Question: I cannot find a way to autofit row height using the EPPlus Excel library. When I used Excel Interop, I could do 'sheet.Rows.AutoFit()'. I'm looking around the interface using ILSpy, but so far I didn't find anything useful. Is there some workaround, or am I missing something?
: Row 4 is giving me problems:

I tried doing sheet.Row(4).CustomHeight = false, but it didn't work...
I also tried setting the property before and after loading the cell content, and it's still the same. It does adjust the row height to a different value, but it's not a good one. Maybe EPPlus has issues with measuring string height? I know I did have lots of problems with that when I messed with some legacy GDI+ code in which I needed to measure strings...
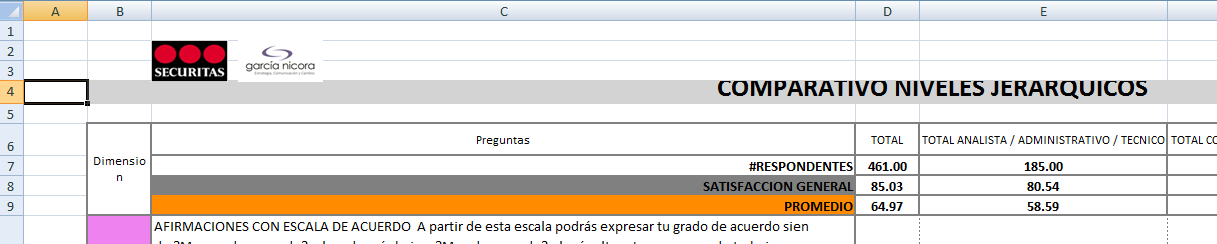
Answer: Actually, if you look at the property 'CustomHeight' for the row object you will see that it is set to false by default. Which means that Excel will (should) automatically set the height of the row when opened. If you wanted to stop that you would either set it to 'false' or set the row height manually which will automatically set it to 'false'.
The only wrinkle is that you if you rely on the autofit for the row then you cannot know what that height is going to be at the time you build in EPPlus since Excel will decide that when it first opens the file. Kind of like you cannot know what the column width will be if you use the 'AutoFitColumn' function.
This demonstrates the logic of the property:
'''
[TestMethod]
public void Row_Height_Test()
{
//http://stackoverflow.com/questions/31496172/autofit-rows-in-epplus
//Throw in some data
var datatable = new DataTable("tblData");
datatable.Columns.AddRange(new[]
{
new DataColumn("Col1", typeof (int)),
new DataColumn("Col2", typeof (int)),
new DataColumn("Col3", typeof (int))
});
for (var i = 0; i < 20; i++)
{
var row = datatable.NewRow();
row[0] = i;
row[1] = i * 10;
row[2] = i * 100;
datatable.Rows.Add(row);
}
var existingFile2 = new FileInfo(@"c: emp emp.xlsx");
if (existingFile2.Exists)
existingFile2.Delete();
using (var package = new ExcelPackage(existingFile2))
{
//Add the data
var ws = package.Workbook.Worksheets.Add("Sheet1");
ws.Cells.LoadFromDataTable(datatable, true);
//CustomHeight is set to false by default on all rows and giving such a large font
//will cause it to autosize to a bigger height by Excel when first opened
ws.Row(1).Style.Font.Size = 20;
//Setting the height manually will automatically set CustomHeight to true
//preventing excel from automatically setting the height
ws.Row(2).Height = 30;
ws.Row(2).Style.Font.Size = 20;
//row 1 height will be around 26 when opened in Excel (but cannot know that now),
//row 2 height will be 30 as set above,
//row 3 height will be the DefaultHeight (usually 15) of the worksheet since it can fit the default font
Console.WriteLine("{{{0} : {1}}}", ws.Row(1).Height, ws.Row(1).CustomHeight);
Console.WriteLine("{{{0} : {1}}}", ws.Row(2).Height, ws.Row(2).CustomHeight);
Console.WriteLine("{{{0} : {1}}}", ws.Row(3).Height, ws.Row(3).CustomHeight);
//Save the file
package.Save();
}
}
'''
Here is the console log output:
'''
{15 : False}
{30 : True}
{15 : False}
'''